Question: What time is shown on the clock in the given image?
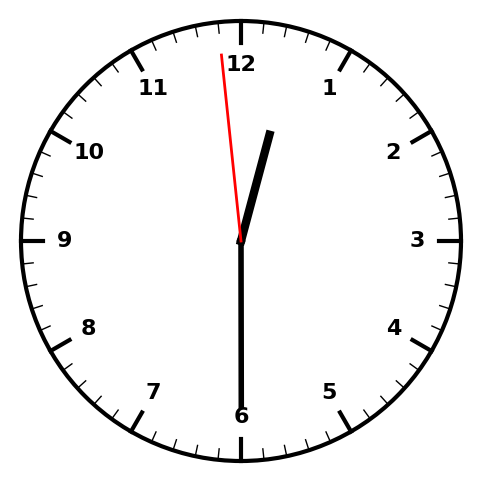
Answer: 12:29:59